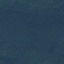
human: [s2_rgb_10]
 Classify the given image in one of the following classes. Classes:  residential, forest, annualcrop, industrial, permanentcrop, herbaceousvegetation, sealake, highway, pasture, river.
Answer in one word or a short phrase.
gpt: Forest